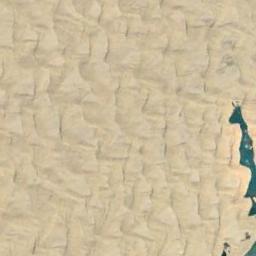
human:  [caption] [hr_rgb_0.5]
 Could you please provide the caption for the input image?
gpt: The desert has yellow sand and lots of transverse sand ridges and dense desert plants are also in the desert .

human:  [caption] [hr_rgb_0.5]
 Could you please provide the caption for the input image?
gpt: This is a yellow desert with wavy stripes .

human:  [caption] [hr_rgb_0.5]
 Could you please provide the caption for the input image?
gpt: There is a band of rock in this desert .

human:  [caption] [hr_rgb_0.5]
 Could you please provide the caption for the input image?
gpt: The white desert is next to a lake .

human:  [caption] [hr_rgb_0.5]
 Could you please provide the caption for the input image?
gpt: A river on a yellow desert with patterned stripes .